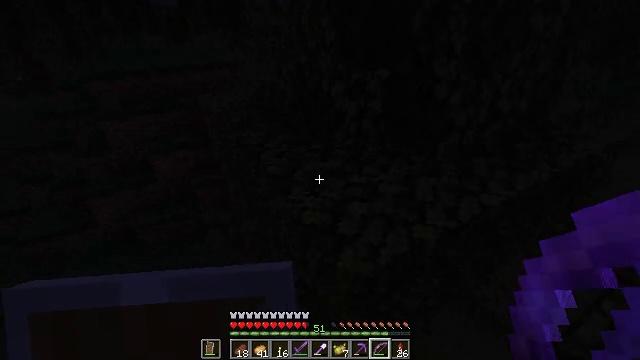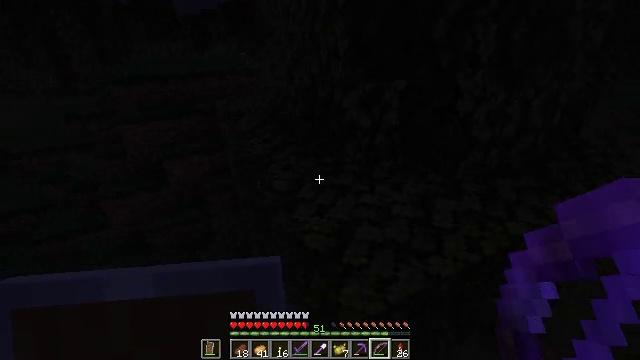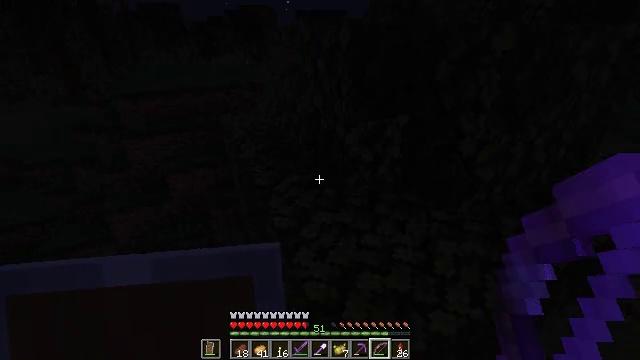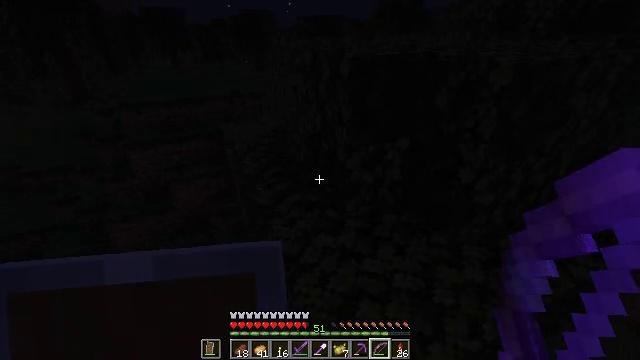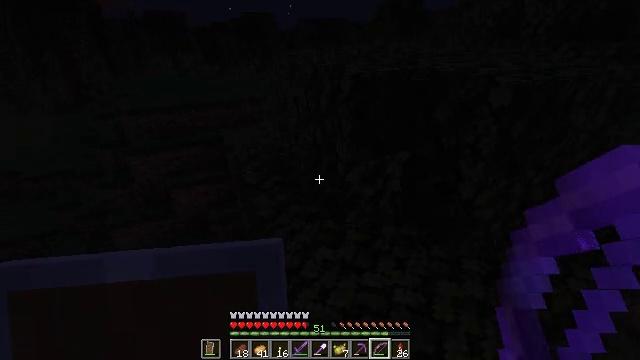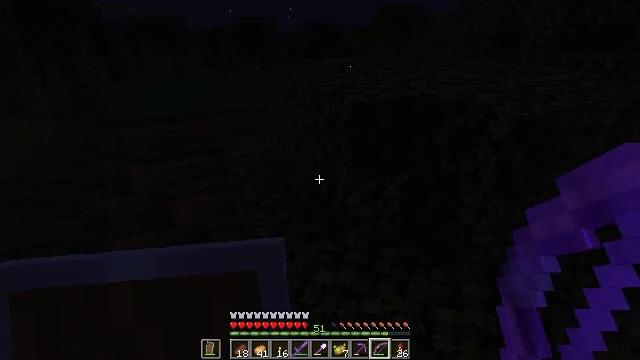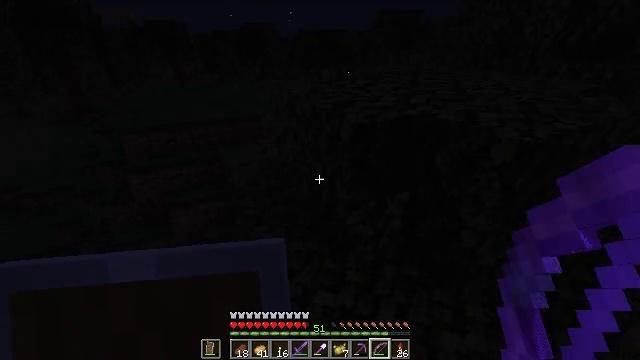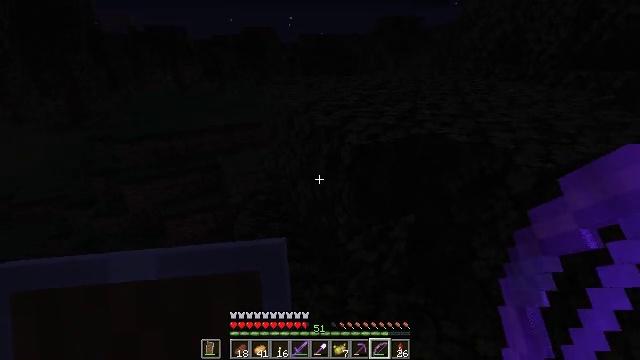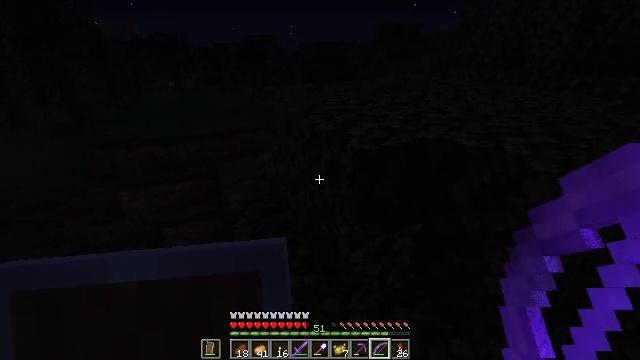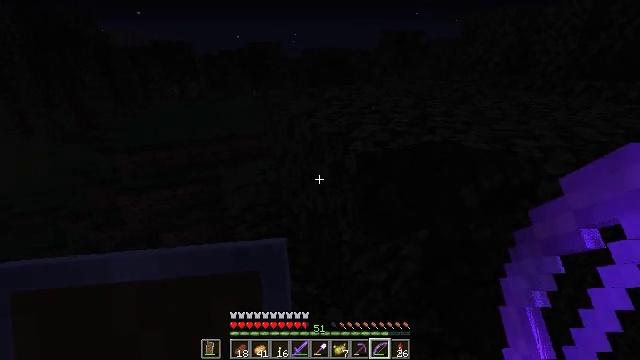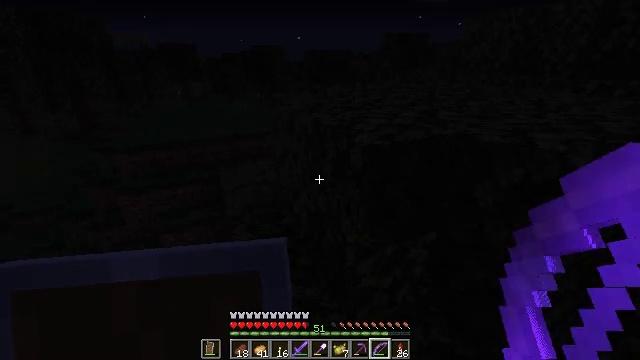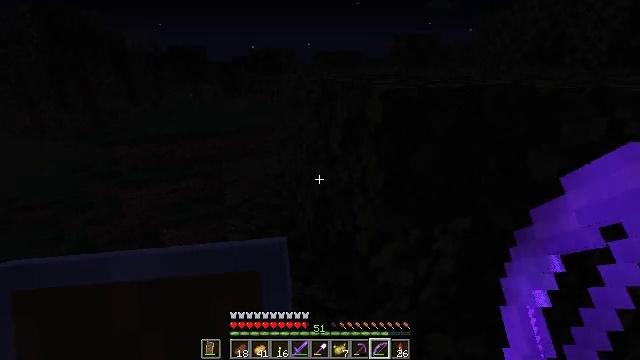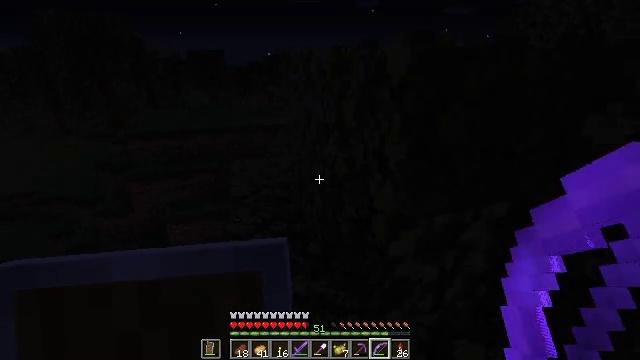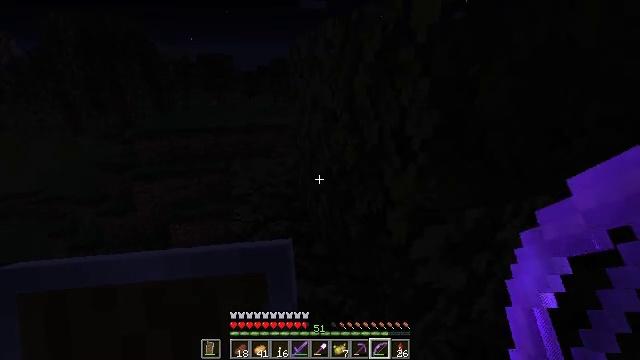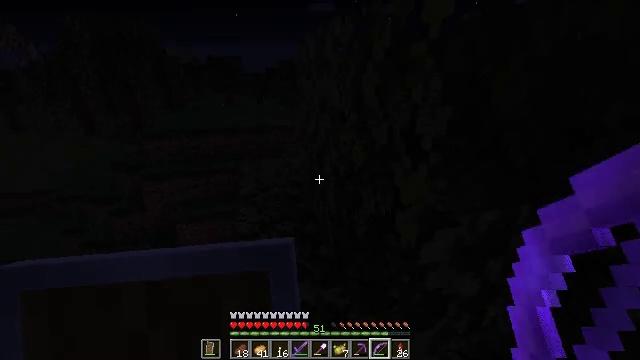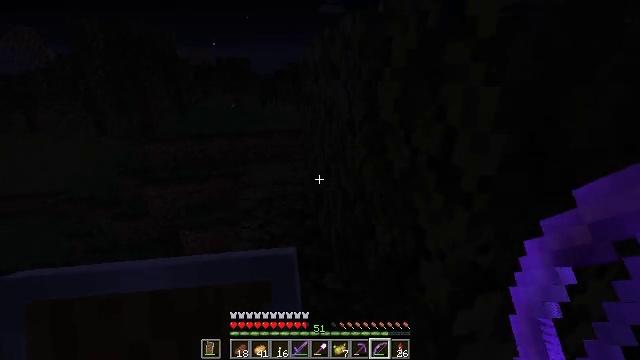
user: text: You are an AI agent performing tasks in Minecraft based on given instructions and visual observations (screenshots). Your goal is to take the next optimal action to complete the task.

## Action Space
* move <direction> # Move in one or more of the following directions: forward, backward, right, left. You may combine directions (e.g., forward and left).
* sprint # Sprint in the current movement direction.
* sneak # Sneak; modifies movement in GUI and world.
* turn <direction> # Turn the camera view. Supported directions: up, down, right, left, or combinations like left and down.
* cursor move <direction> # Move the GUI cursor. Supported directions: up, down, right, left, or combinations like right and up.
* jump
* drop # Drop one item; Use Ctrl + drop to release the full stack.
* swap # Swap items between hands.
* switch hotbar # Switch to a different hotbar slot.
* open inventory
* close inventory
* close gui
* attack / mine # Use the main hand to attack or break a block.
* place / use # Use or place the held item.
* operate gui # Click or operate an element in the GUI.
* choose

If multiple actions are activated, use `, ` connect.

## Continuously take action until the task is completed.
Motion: motion action
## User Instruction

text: Combat the slime.
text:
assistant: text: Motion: move forward, turn left and up
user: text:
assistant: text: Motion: move forward, jump
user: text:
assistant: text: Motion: move forward, jump
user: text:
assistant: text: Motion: move forward, jump
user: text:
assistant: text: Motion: move forward, jump
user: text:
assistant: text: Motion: move forward, jump
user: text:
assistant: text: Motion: move forward, jump
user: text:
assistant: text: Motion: move forward, turn up, jump
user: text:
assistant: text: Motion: move forward, turn up, jump
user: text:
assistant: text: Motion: move forward
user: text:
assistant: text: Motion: move forward, turn left and up
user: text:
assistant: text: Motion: move forward, turn left and up
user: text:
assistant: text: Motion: move forward, turn left
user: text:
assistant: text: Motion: move forward, turn left
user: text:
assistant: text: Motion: move forward, turn left
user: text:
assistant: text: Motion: move forward, turn left
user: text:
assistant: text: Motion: move forward, turn left
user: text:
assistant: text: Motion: move forward, turn left
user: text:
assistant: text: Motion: move forward, turn left
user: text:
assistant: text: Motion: move forward
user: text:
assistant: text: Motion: move forward
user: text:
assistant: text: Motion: move forward
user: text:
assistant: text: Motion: move forward, turn left
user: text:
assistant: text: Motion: move forward
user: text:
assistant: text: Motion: move forward
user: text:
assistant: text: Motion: move forward
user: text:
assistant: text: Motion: move forward
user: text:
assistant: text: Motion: move forward
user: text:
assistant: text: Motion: move forward
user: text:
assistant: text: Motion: move forward, turn right